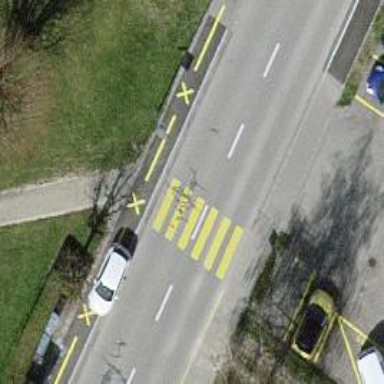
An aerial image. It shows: Uncontrolled road crossing.